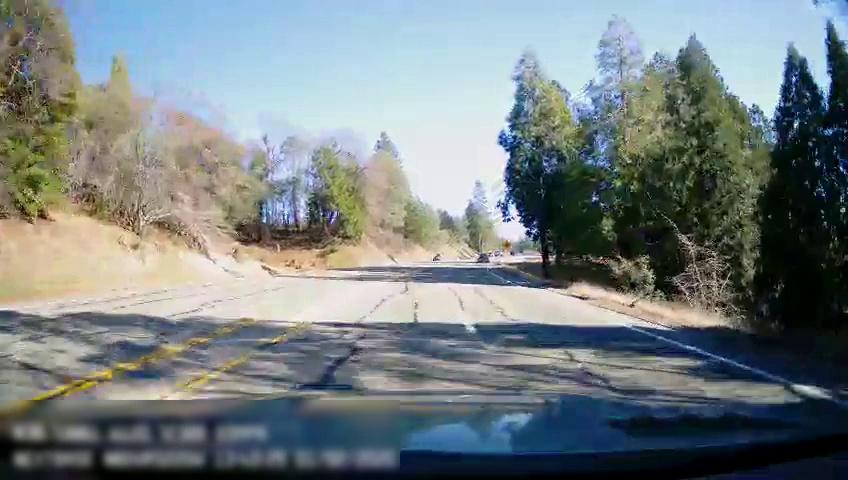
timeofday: Day
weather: Sunny
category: Drivable Space
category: Vehicles | Other LV
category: Lanes | Opposite Lane
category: Lanes | Current Lane
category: Lanes | Alternate Lane
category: Lanes | Current Lane
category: Lanes | Alternate Lane
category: Lanes | Opposite Lane
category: Lanes | Opposite Lane
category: Traffic | Signs